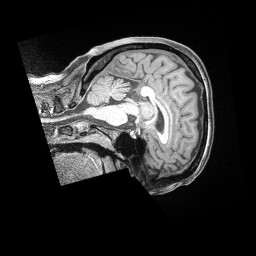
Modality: T1w
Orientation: sagittal
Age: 39
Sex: female
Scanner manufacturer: siemens
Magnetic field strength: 3 T
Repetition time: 2 s
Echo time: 0.00211 s